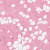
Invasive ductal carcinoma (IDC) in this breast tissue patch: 0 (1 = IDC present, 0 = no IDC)